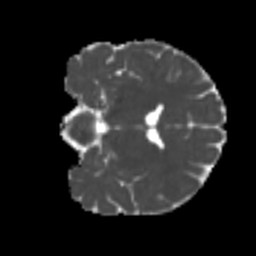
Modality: MD
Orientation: coronal
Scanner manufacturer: siemens
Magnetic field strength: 3 T
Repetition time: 4 s
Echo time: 0.0594 s